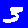
Digit: 3